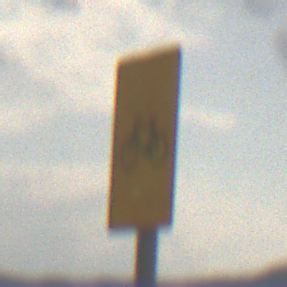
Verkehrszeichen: RadverkehrOhnePfeilsymbol
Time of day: Midday
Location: Outdoor (Nature)
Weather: PartlyCloudy
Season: NotSpecified
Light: Natural